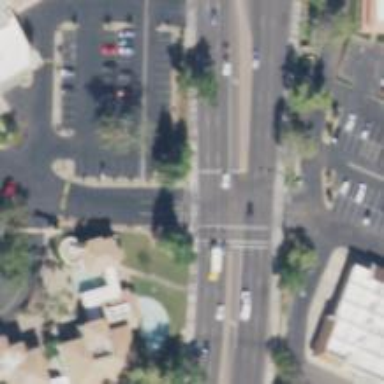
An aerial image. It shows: Solid stop line on the road marking.